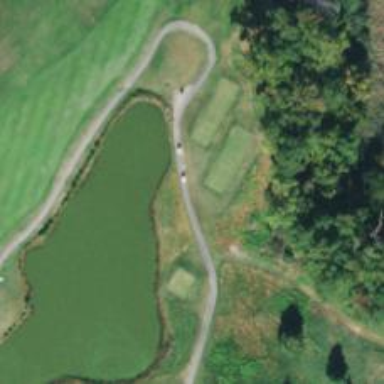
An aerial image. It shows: Path for both road and golf.